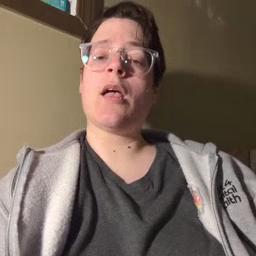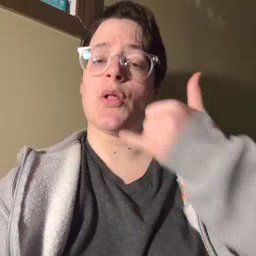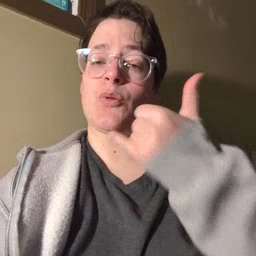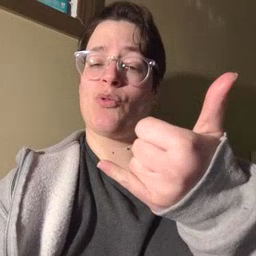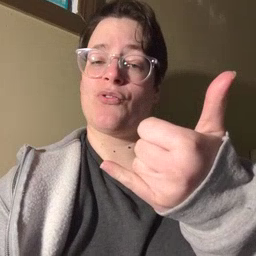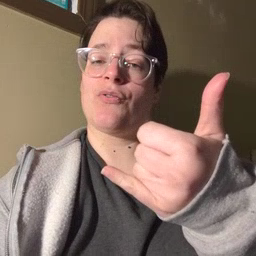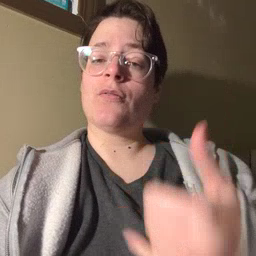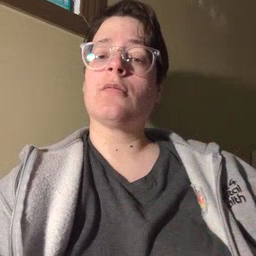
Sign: callonphone